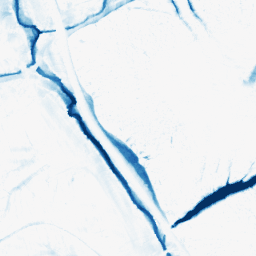
Category: morphological
Decomposition family: morphological_ellipse
Decomposition parameters: operation: closing
width: 20
height: 20
Upsampling method: bicubic
Upsampling parameters: scale: 8
Upsampling scale: 8